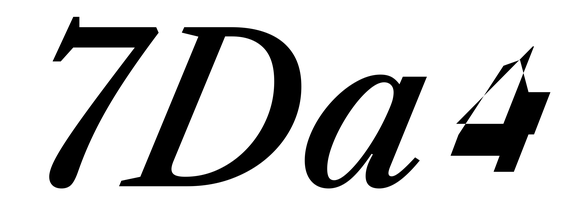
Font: LibreCaslonText-Italic_Medium_Italic